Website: bh-photo
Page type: payment
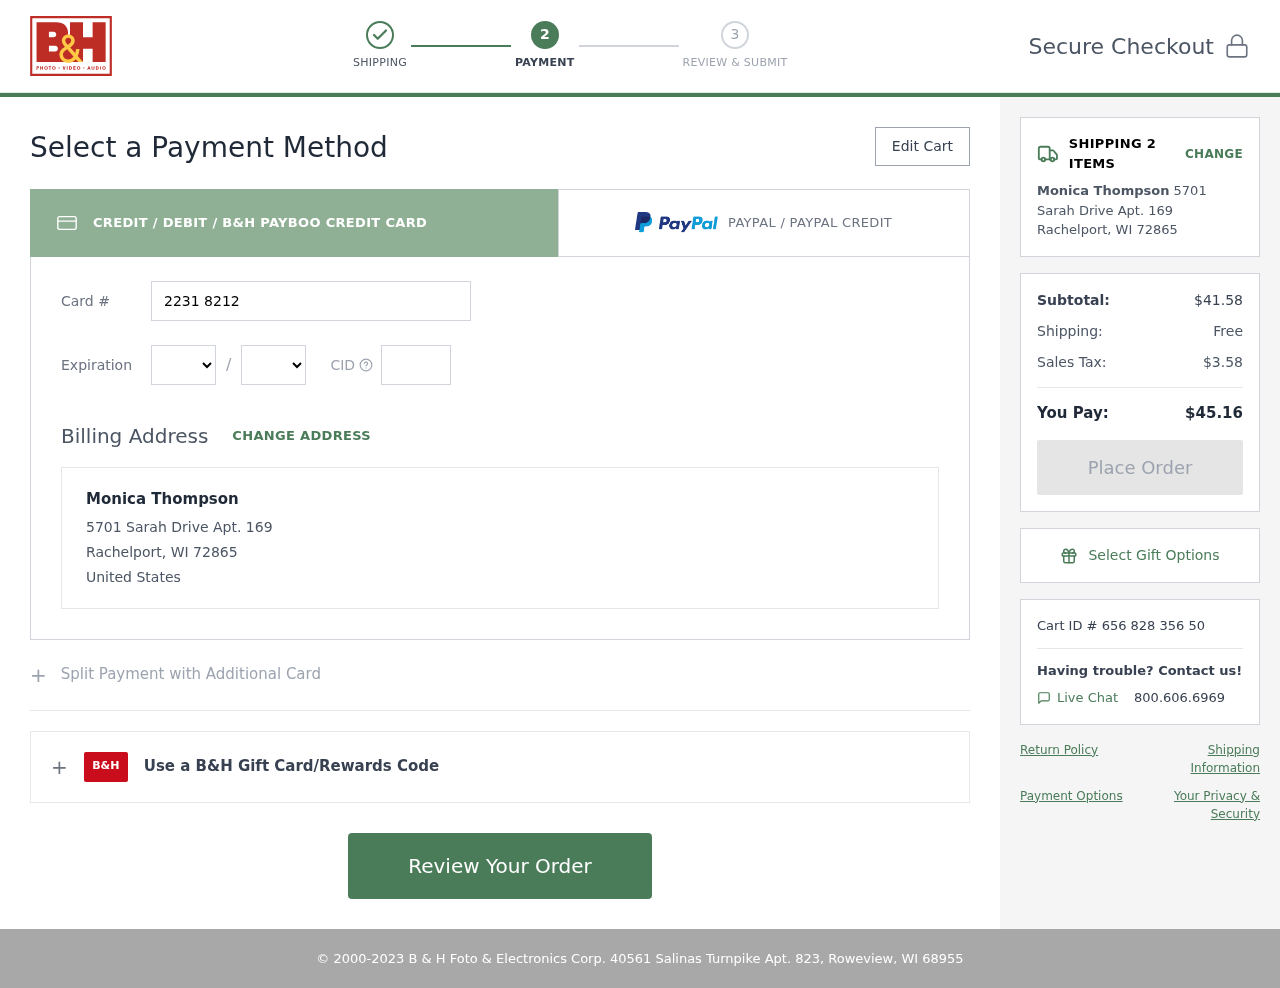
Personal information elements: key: PII_CARD_CVV
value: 549
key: PII_CARD_EXPIRY_MONTH
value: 02
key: PII_CARD_EXPIRY_YEAR
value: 28
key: PII_CARD_NUMBER
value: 2231 8212 4625 6420
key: PII_CITY_STATE_ZIP
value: Rachelport, WI 72865
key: PII_COUNTRY
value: United States
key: PII_FULLNAME
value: Monica Thompson
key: PII_STREET
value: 5701 Sarah Drive Apt. 169
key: PII_FULLNAME2
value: Monica Thompson
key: PII_CITY
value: Rachelport
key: PII_STATE_ABBR
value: WI
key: PII_POSTCODE
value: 72865
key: PII_POSTCODE_FULL
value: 72865
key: PII_CITY_STATE
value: Rachelport, WI
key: PII_POSTCODE_NUMERIC
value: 72865
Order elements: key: ORDER_NUM_ITEMS
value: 2
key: ORDER_SUBTOTAL
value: $41.58
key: ORDER_SHIPPING_COST
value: Free
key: ORDER_TAX
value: $3.58
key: ORDER_TOTAL
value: $45.16
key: ORDER_ID
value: Cart ID # 656 828 356 50